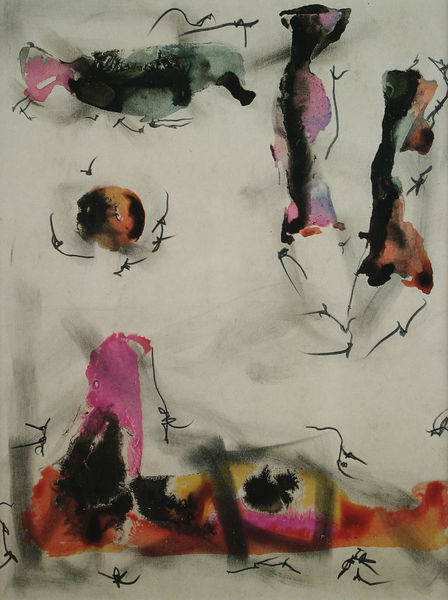
Titel: Sans titre
Künstler: Roberto Matta
Standort: Paris
Institution: Sammlung Paul Haim
Schlagwörter: blau, dunkel, himmel, vogel, weiß, aquarell, gelb, grün, menschen, braun, grau, hell, orange, schwarz, zeichnung, rot, tiere, wolke, malerei, muster, vögel, rosa, kreis, chaos, schrift, papier, abstrakt, fläche, modern, farbe, formen, lila, wasserfarbe, linien, figuren, japanisch, striche, abstraktion, foto, pink, tusche, wasserfarben, linie, form, strich, aquatinta, kugel, tinte, fleck, flecken, leicht, kleckse, klecks, tropfen, grell, gouache, aquarel, gegenstandslos, mischtechnik, linin, unsinnig